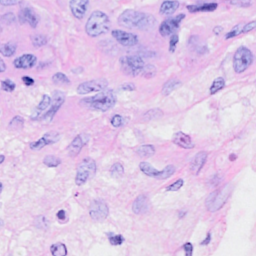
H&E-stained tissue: Breast